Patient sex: M
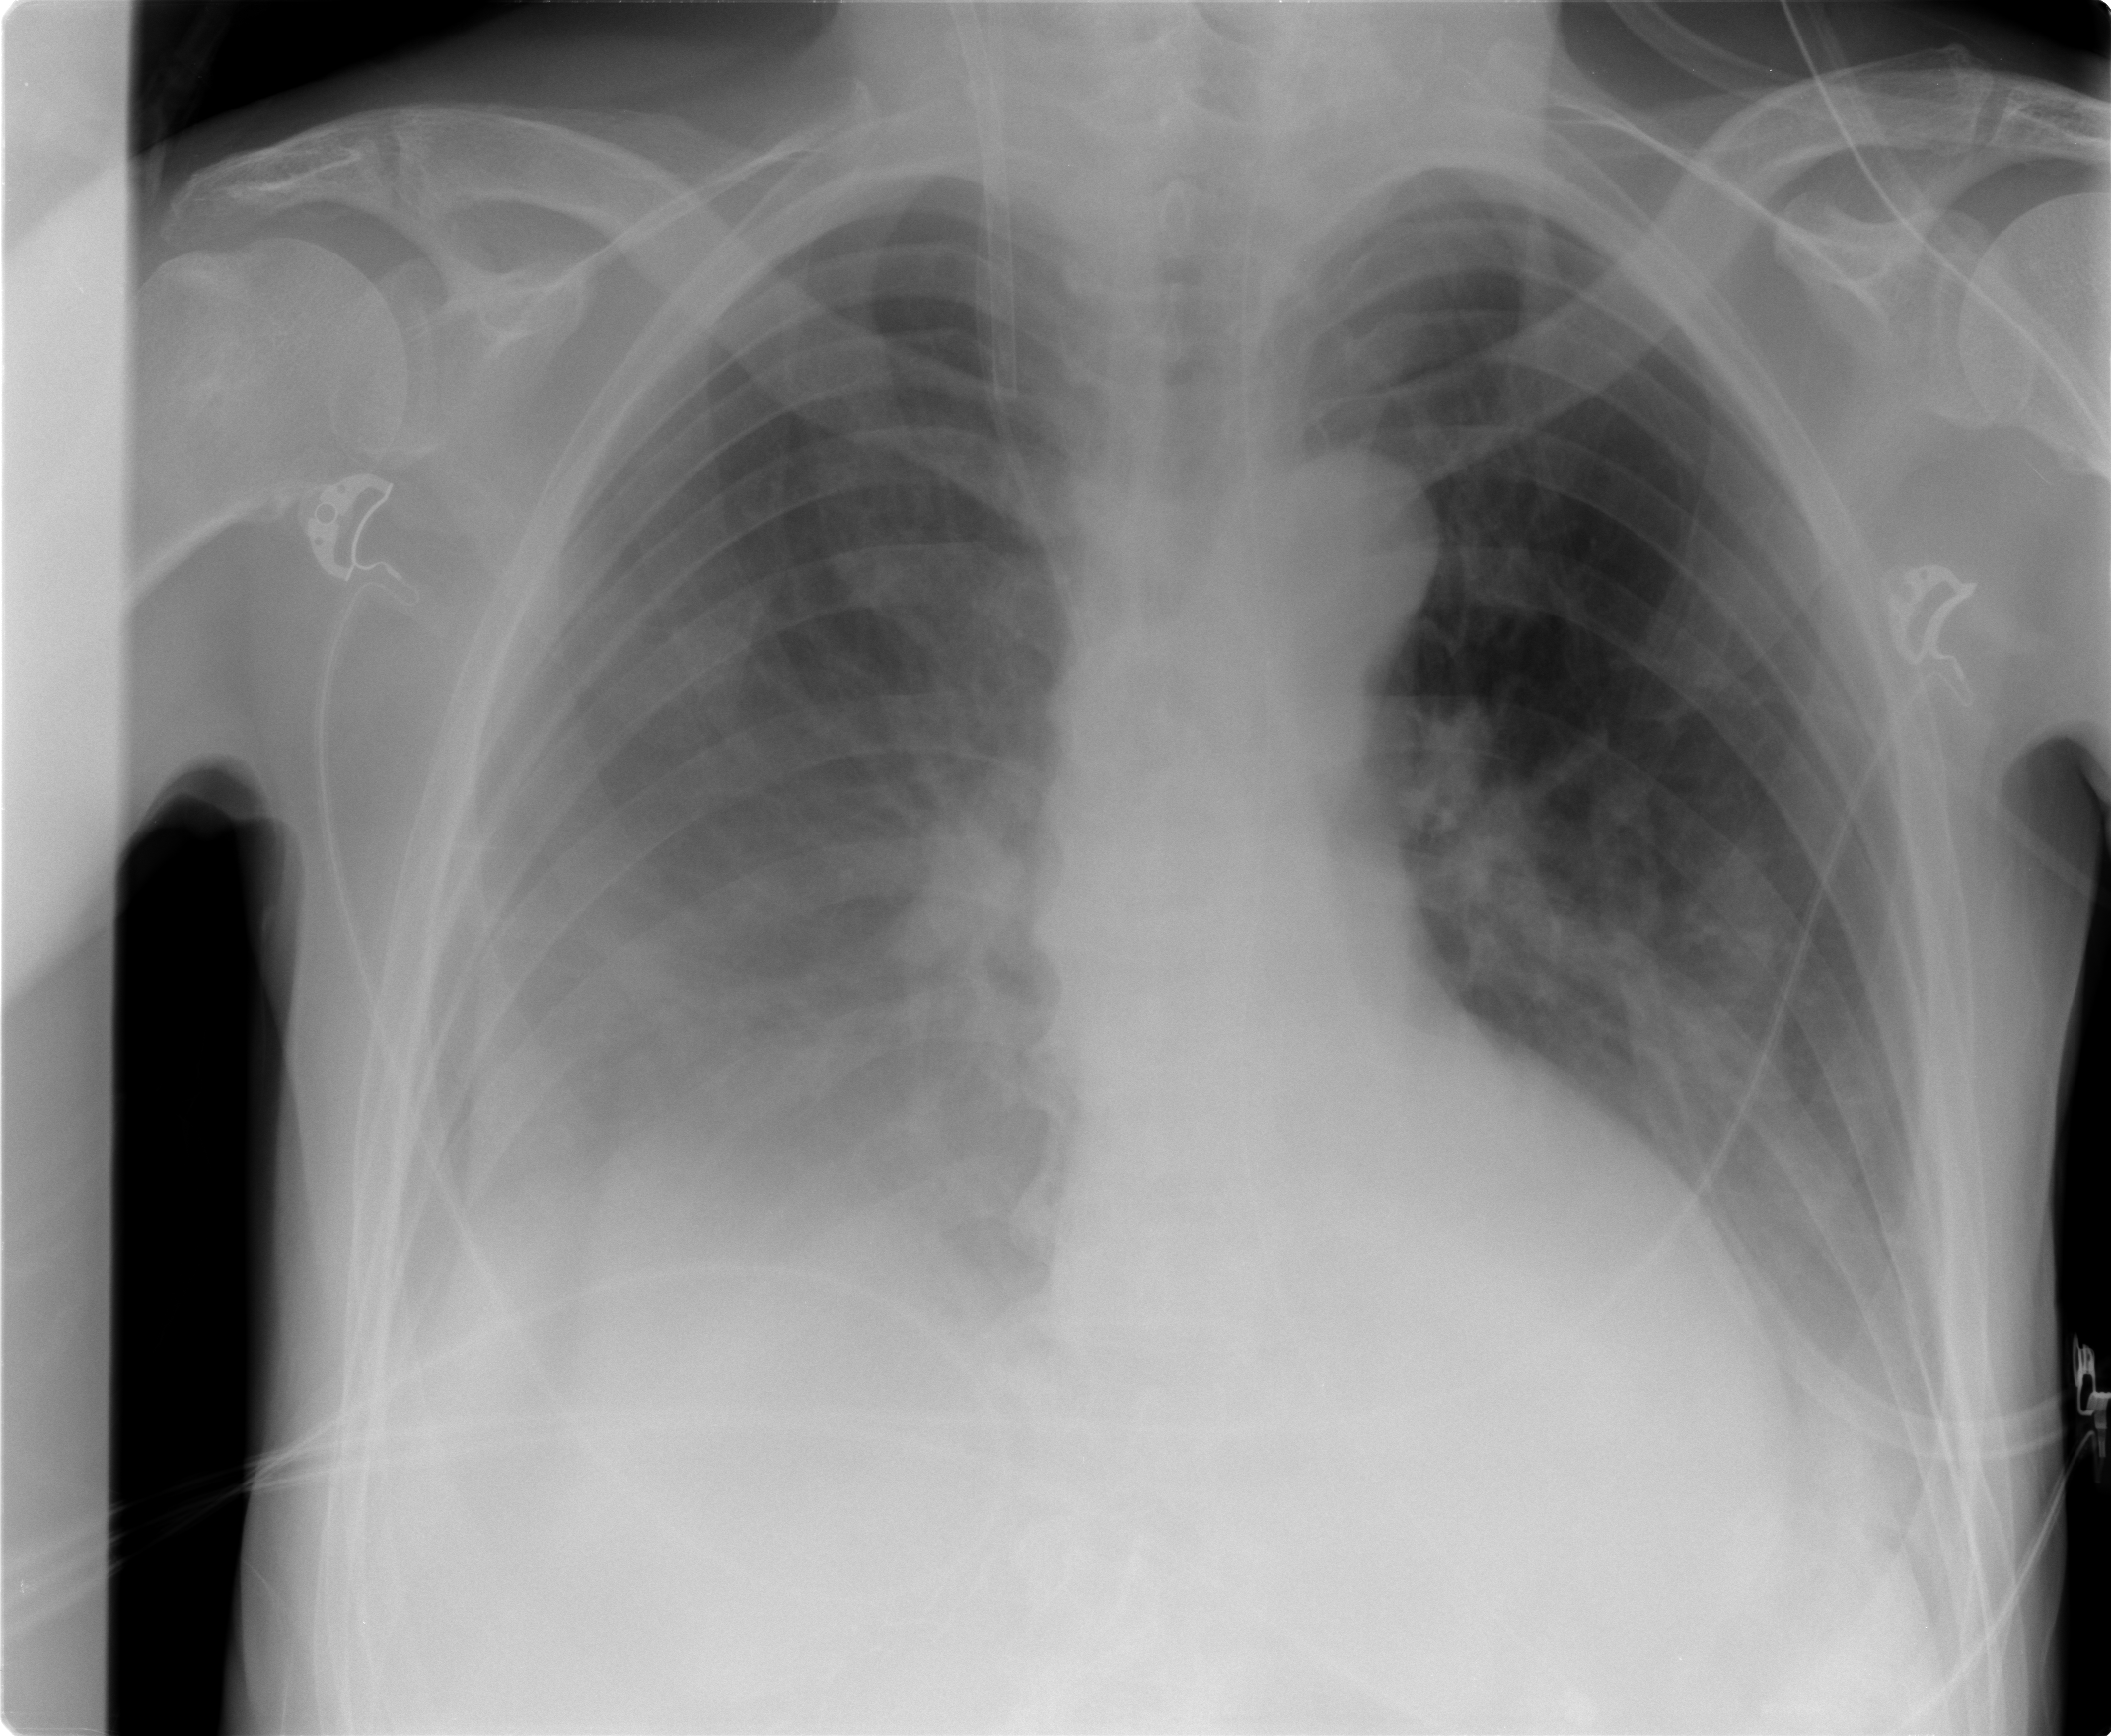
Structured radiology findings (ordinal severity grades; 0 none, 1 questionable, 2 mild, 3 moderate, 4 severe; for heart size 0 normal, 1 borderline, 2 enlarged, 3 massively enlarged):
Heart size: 0
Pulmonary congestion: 2
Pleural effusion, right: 3
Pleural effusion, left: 2
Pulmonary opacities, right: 0
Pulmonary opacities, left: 0
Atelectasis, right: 2
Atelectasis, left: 2